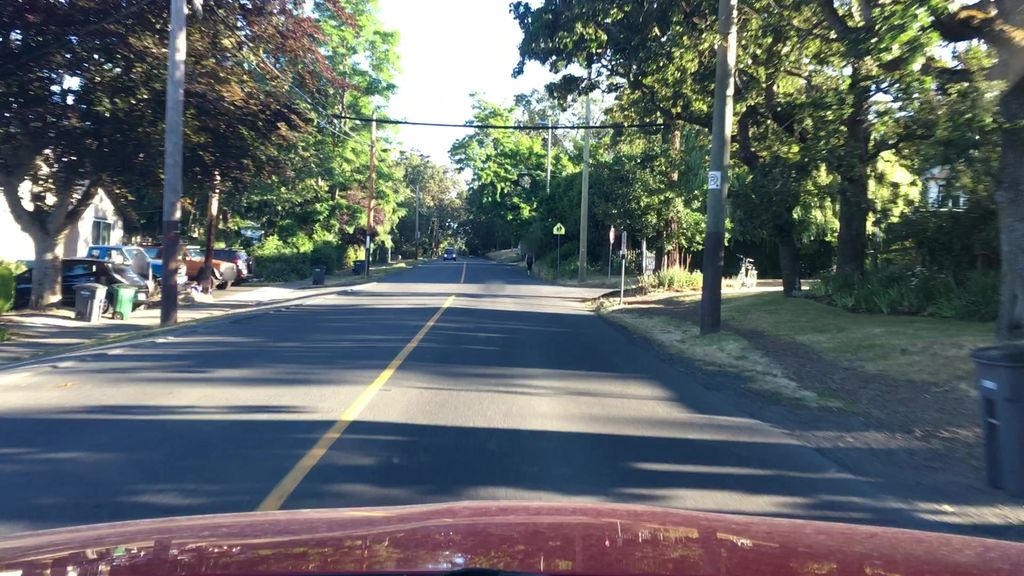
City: victoria